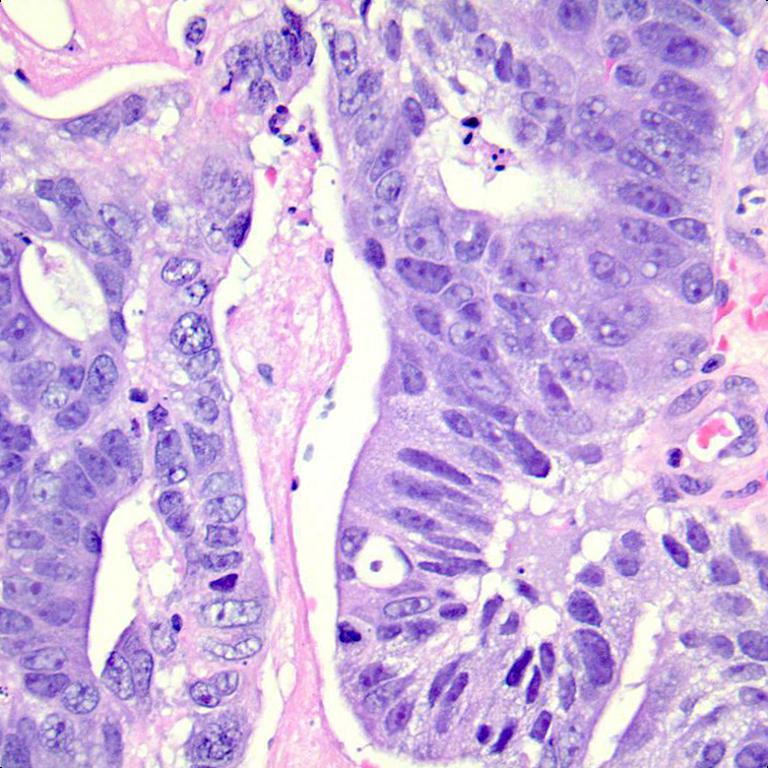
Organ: colon
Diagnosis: adenocarcinomas